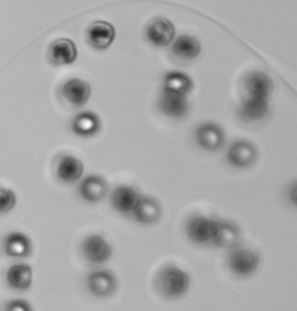
Label: Phaeocystis